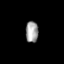
Tissue: lung
Cell type: Epithelial cells
Senescence score: 0.2213
Nuclear area (px): 265
Mean DAPI intensity: 159.185